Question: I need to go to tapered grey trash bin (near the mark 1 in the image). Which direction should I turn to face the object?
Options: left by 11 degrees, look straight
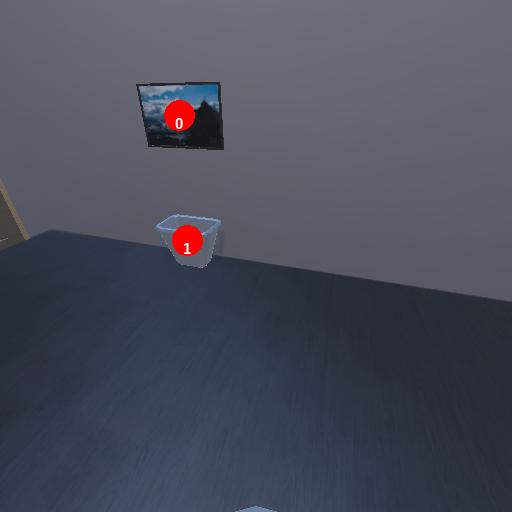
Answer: left by 11 degrees